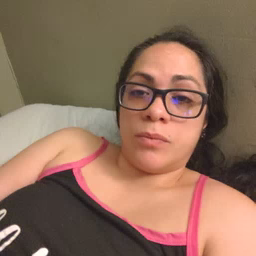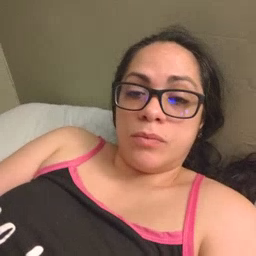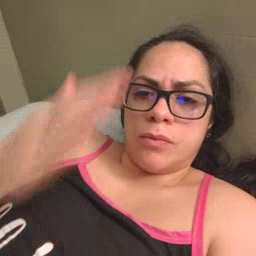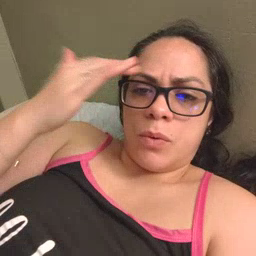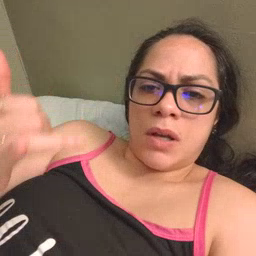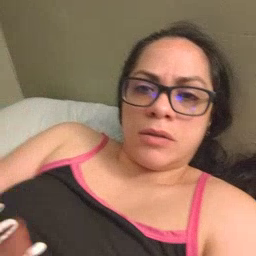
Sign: why